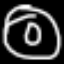
Label: donut